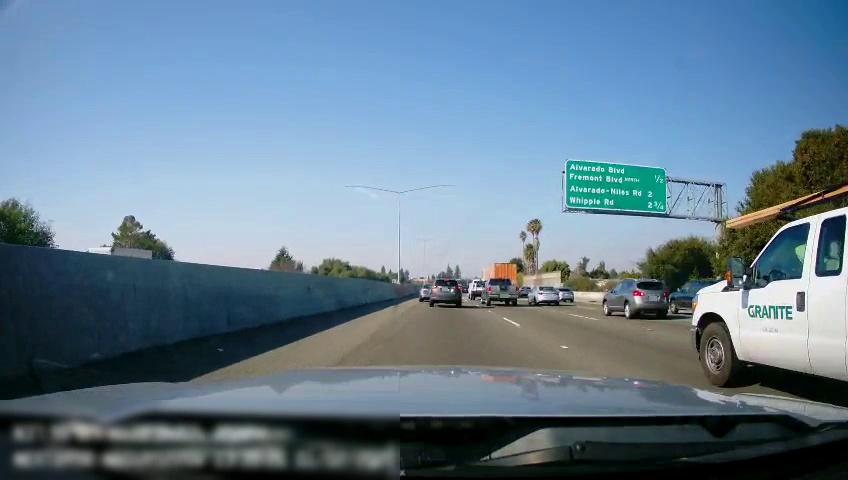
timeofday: Day
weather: Sunny
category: Drivable Space
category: Vehicles | SUV
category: Vehicles | Car
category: Vehicles | Truck
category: Vehicles | Truck
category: Vehicles | SUV
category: Vehicles | Car
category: Vehicles | Car
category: Vehicles | Car
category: Vehicles | Car
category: Vehicles | Car
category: Vehicles | Truck
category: Vehicles | Truck
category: Vehicles | SUV
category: Lanes | Current Lane
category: Lanes | Alternate Lane
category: Traffic | Signs